Question: I need to style a simple div, that I am using in a InfoWindow on a costum google maps. I am doing in step by step, the strings are read in via a database, so is the small picture URL.
Everything is loaded in fine, but I can't get the styling of the div tag correct. On the screenshot you can see that a break is added after the first plus ("+") that I use to make up the string in the right div next to the picture.
Here you can see the screenshot of what is going wrong:

Any body knows what I am doing wrong? This is the piece of code I use:
'''
var ARP = 'ARP: ' + markers[i].getAttribute("ARP").toString();
var Place = '<br>Place: ' + markers[i].getAttribute("Place").toString();
var Fuel = '<br>Fuel type: ' + markers[i].getAttribute("Fuel").toString();
var Cap = '<br>Capaciteit: ' + markers[i].getAttribute("Cap").toString() + ' MW';
var icon_image = {
url: markers[i].getAttribute("Icon_url").toString(),
};
var image = '<div id="foto" style="float:left;width:150px;padding-right:10px;background-color:#EEEEEE"><img src="'+ markers[i].getAttribute("Image_url") + '" alt="" ></div>';
var temp_tekst = ARP + Place + Fuel + Cap ;
temp_tekst = temp_tekst.toString();
var tekst = '<div id="tekst" style="width:200px;height=150px;background- color:#FFA500">'+ temp_tekst +'</div>';
var content = '<div id="container" style="width:500px;height=150px;" > ' + image + tekst + '</div>';
'''
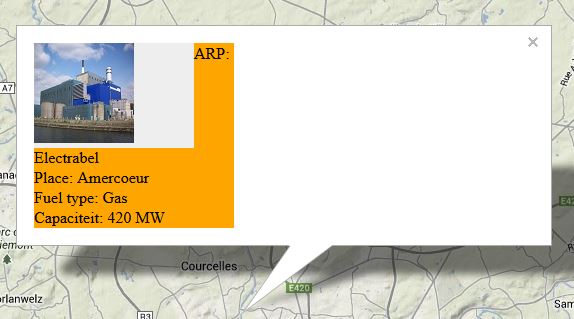
Answer: My guess would be that the call 'markers[i].getAttribute("ARP").toString()' is returning a string with either a '<br>' tag or a '<div>' or other block-level element. Try either stripping out HTML tags from this string or using the web browser inspector to ensure there are no html tags in the string you get back.
Another possibility is that if you have a fixed width on the container with the orange background, the browser will automatically wrap to accomodate the fixed size.